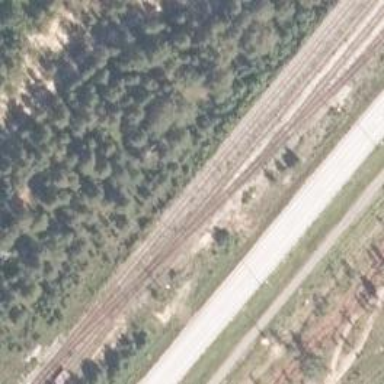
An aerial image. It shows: Left-hand railway turnout side.